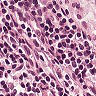
Metastatic tissue present: no